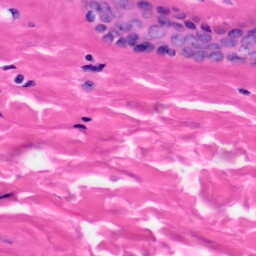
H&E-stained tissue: Skin